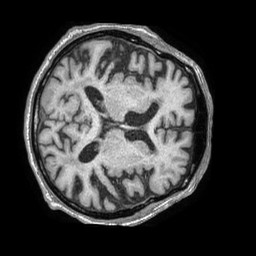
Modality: T1w
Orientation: axial
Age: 75
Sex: male
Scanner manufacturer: philips
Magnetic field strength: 1.5 T
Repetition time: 0.007711 s
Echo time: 0.003511 s